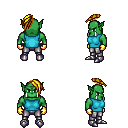
a pixel art fantasy rpg character, male body template, orc, green skin, teal sleeveless shirt, metal pants, blonde long mohawk hairstyle, gold gloves, metal boots, four views (front, back, left, right), 2x2 character sprite sheet, small pixel art, hard edges, no anti-aliasing